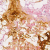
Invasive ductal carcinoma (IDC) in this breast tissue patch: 0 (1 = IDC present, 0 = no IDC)